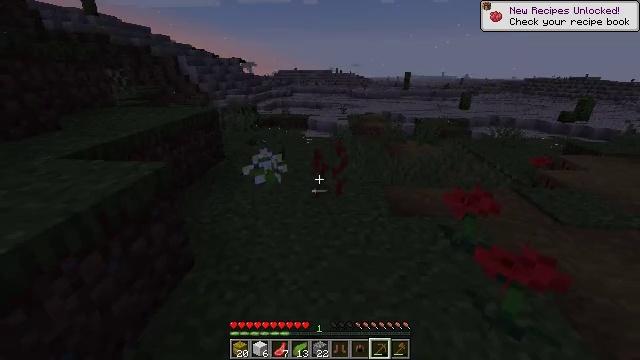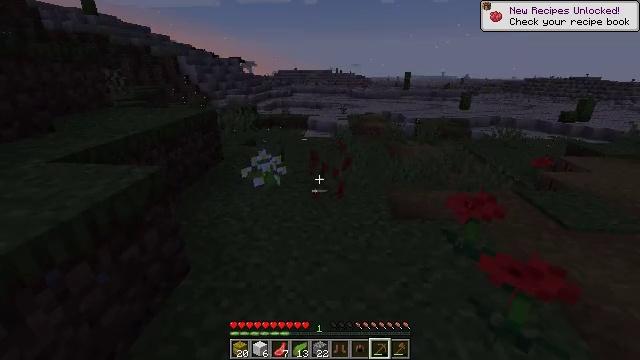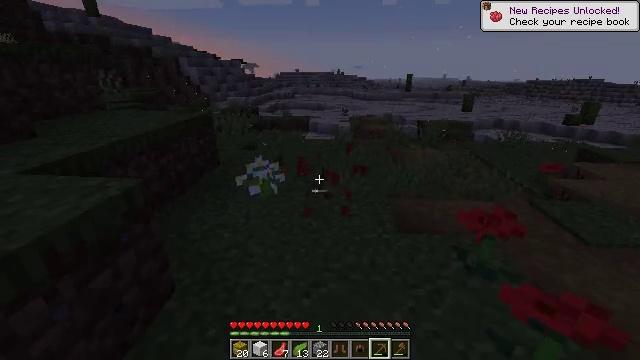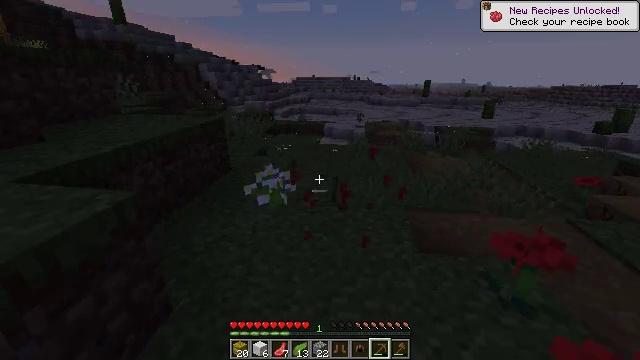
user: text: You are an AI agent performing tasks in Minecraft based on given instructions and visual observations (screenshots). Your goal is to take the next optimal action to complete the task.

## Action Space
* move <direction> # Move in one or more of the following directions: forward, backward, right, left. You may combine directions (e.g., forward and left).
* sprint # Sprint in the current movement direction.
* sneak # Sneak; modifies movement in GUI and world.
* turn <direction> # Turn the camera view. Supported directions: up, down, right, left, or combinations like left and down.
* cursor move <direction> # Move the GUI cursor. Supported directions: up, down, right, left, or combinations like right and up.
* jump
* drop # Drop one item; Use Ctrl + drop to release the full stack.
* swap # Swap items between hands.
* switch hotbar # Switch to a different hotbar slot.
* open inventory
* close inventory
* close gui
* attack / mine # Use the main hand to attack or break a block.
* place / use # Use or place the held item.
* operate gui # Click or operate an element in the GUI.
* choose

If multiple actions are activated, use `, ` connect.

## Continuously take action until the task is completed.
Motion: motion action
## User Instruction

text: Gather poppy from the ground.
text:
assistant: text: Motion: move forward, attack / mine
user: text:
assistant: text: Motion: move forward, attack / mine
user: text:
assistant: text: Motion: turn left
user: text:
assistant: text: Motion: no_op